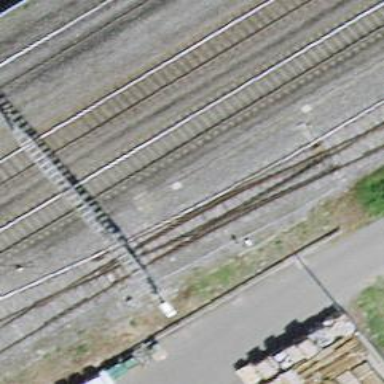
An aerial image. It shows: Railway switch.